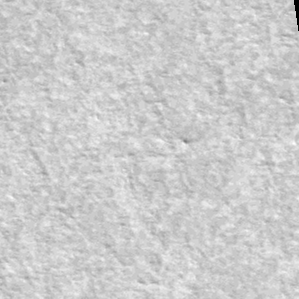
Label: frost